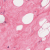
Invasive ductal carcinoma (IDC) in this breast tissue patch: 0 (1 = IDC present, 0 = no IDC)